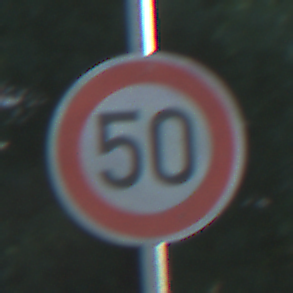
Verkehrszeichen: Geschwindigkeit50
Umgebung: Outdoor, RoadRail
Tageszeit: MorningAfternoon
Wetter: Clear
Licht: Natural
Jahreszeit: NotSpecified
Kontrast: HighContrast